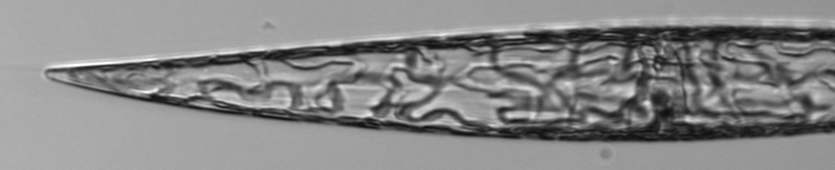
Label: Pleurosigma